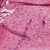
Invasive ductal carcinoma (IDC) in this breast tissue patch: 0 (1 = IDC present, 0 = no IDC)